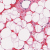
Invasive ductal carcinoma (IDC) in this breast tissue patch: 0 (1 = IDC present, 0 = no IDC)